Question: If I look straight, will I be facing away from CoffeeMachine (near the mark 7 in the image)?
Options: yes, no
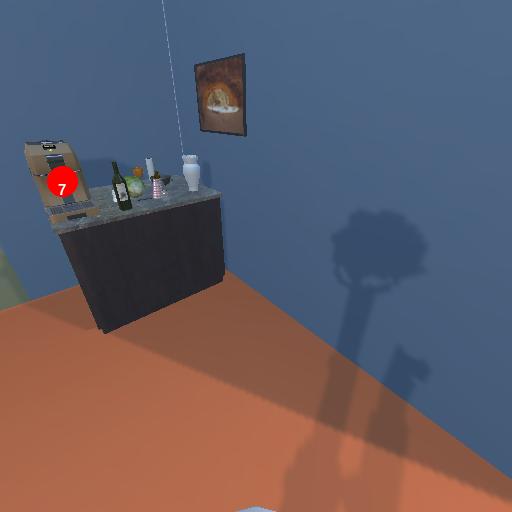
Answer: yes